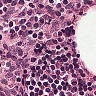
Metastatic tissue present: no